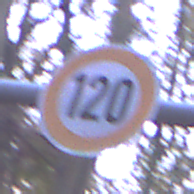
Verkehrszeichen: Geschwindigkeit120
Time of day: Night
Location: Outdoor (Suburban)
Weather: PartlyCloudy
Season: NotSpecified
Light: Artificial